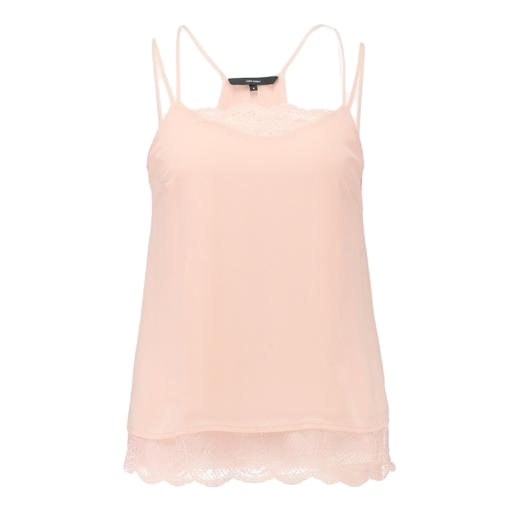
pink strappy top lace, pink lace-accented top, pink lace-trim top, white background